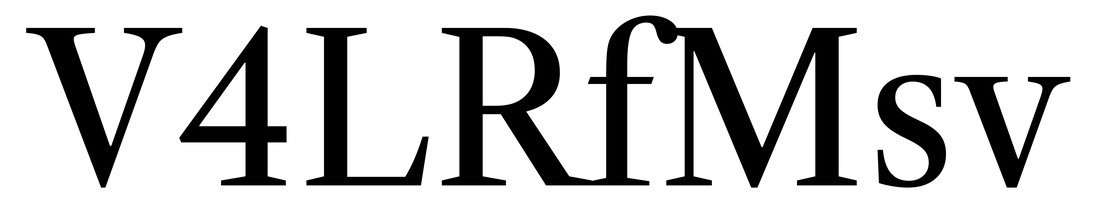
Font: LibreCaslonText_Regular